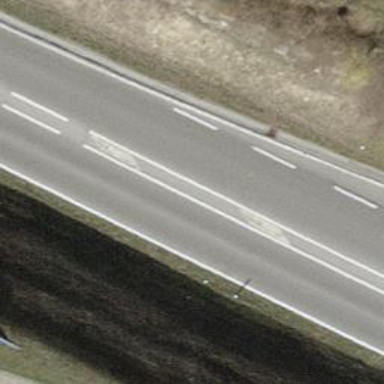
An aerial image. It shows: Primary road with asphalt surface.